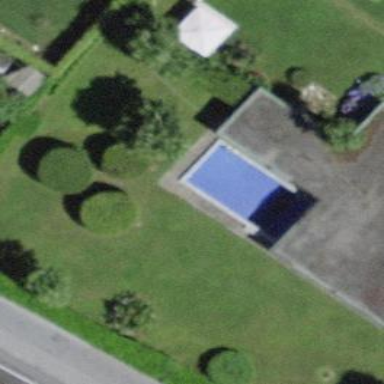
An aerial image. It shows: Swimming pool located in leisure land.